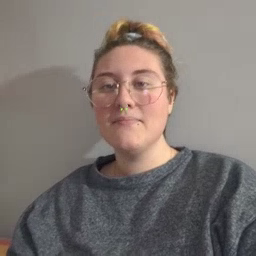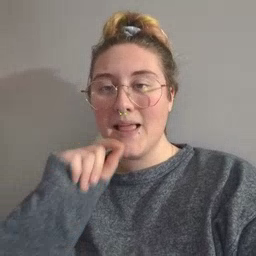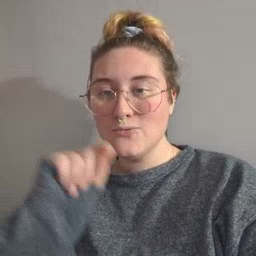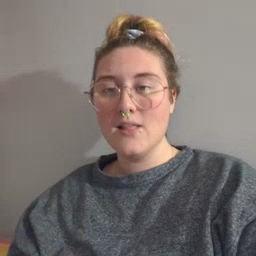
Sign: pencil